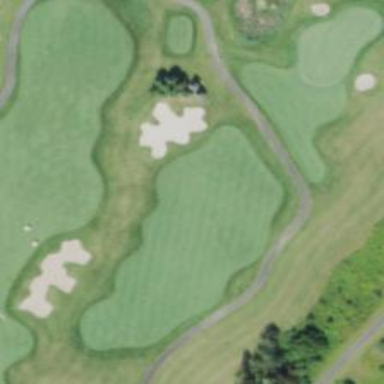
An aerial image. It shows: View of golf hole.